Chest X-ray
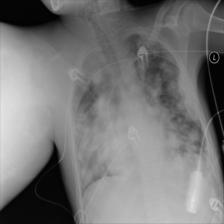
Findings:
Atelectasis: negative
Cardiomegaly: negative
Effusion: positive
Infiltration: negative
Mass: negative
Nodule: negative
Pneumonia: negative
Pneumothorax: negative
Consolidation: positive
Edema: negative
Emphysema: negative
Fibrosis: negative
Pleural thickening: negative
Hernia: negative